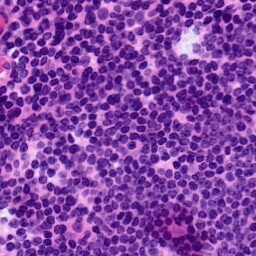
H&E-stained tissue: LymphNode